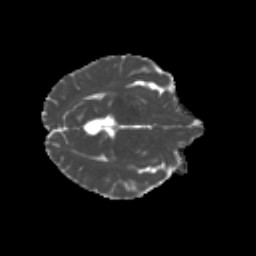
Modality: MD
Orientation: axial
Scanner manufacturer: siemens
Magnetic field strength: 3 T
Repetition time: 4.16 s
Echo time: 0.0806 s